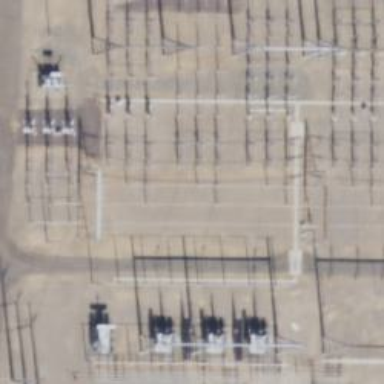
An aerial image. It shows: Switch used for power control.